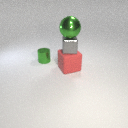
large green metal sphere above large red rubber cube